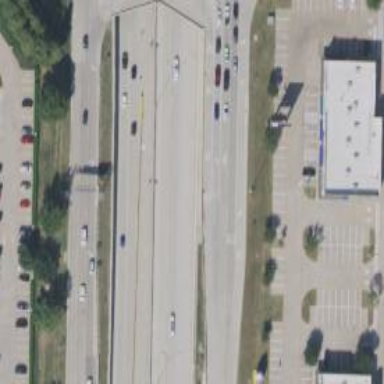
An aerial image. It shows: Primary highway.